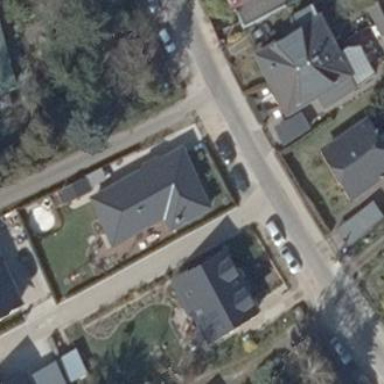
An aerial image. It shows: Detached building with hipped roof shape.